Question: I'm trying to implement a small LAN IM System in Java. And I have a KDC(Key Distribution Center) for dispatching session keys to users. Here's a picture about my initial design:

about chatting with a logged-in user:
(Two users, A and B)
1. 'A' send request to 'KDC' says that he wants to talk with 'B'
2. 'KDC' forward request to 'B'
3. 'B' accepts or denies the request
4. If 'B' accepts, 'KDC' will send 'A''s public key to 'B' and 'B''s public key to 'A', Else send null
5. 'A' and 'B' generate a secret key to chat with each other
Now my :
I use 'ServerSocket' to implement 'KDC'. It will manage and dispatch public keys. I use 'Socket' to implement 'User', and I know how to let a 'User' communicate with 'KDC' but I don't know how to let a 'User' communicate with another 'User'. So I have to use both 'Socket' and 'ServerSocket' to implement 'User'? And if 'A' talks with two or more other users at the same time. How to deal with the 'sockets' and 'server sockets' in a 'User'?
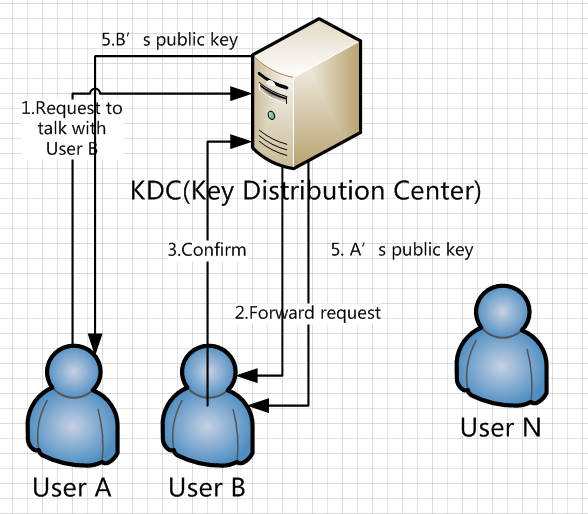
Answer: Obviously the server must push messages to users (the forwarded requests). Therefore, either the user keeps a permanent socket connection open to the server, or the user must be ready to accept new connections from the server.
For the first option, you could route all messages between users via the server, i.e. much as the server negotiates the original requests, it also distributes the messages. Advantage: The infrastructure is relatively simple, you can handle requests and messages with the same logic, and distributing messages to multiple users is easy. Obvious disadvantage: The server becomes a bottleneck for all messages, and security-wise it will see all messages.
The second option means that, yes, each User must have a ServerSocket in order to accept incoming connections, as well as initiating outgoing connections via Sockets. In this scenario, you must find a reliable way of negotiating who contacts whom. A natural solution would be to have the User which sends a chat request to also connect via a Socket to the ServerSocket of the other User. Advantage: Messages can pass directly between users. Disadvantage: Much more complicated infrastructure, especially when multiple users chat with each other. And it's not more failsafe than the centralized server solution, as it still requires the server for handling requests.